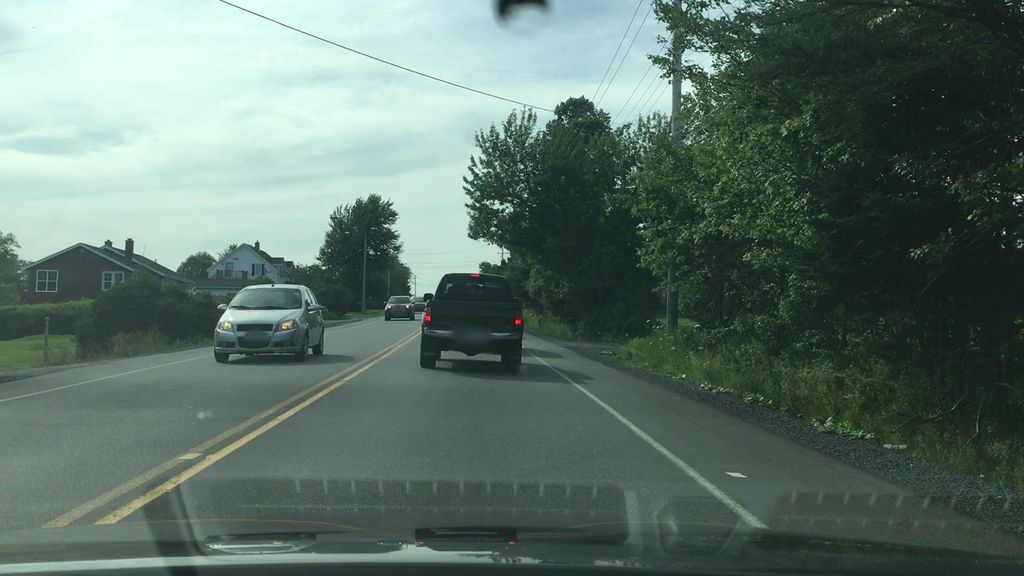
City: halifax